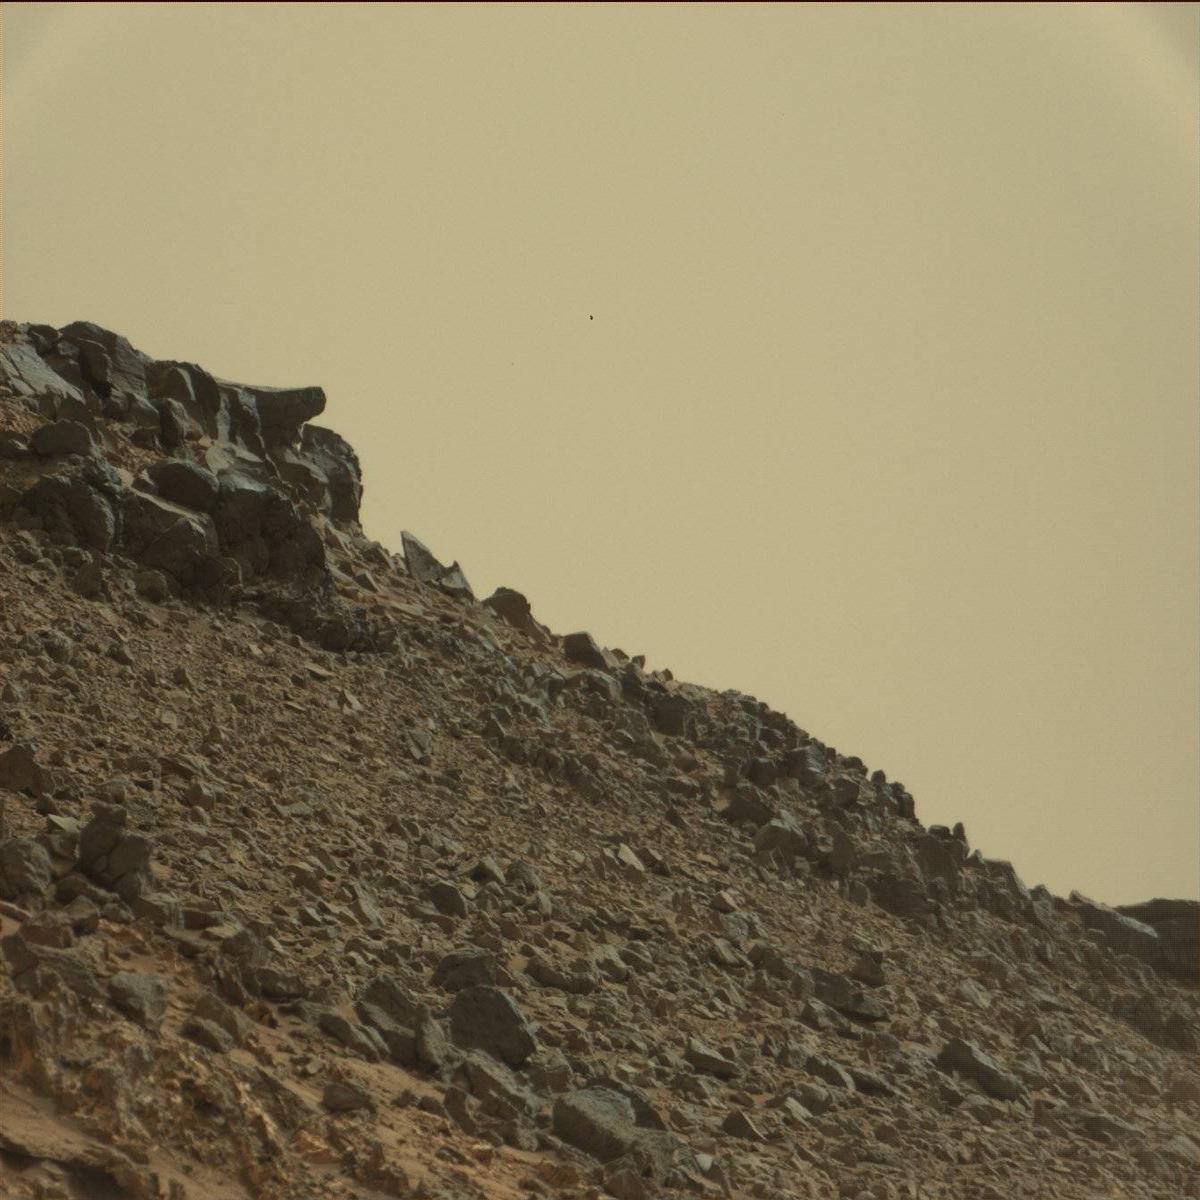
Terrain classes present: Bedrock, Sand / Soil, Sky